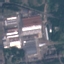
Land use / land cover class: Industrial